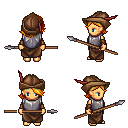
a pixel art fantasy rpg character, female body template, human, tanned skin, steel chest armor, robe skirt, light blonde swoop hairstyle, leather cap, leather bracers, spear, four views (front, back, left, right), 2x2 character sprite sheet, small pixel art, hard edges, no anti-aliasing